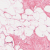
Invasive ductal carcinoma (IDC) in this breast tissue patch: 0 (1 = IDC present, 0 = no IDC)